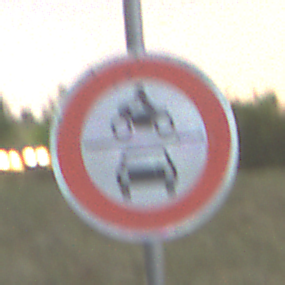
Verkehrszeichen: VerbotKraftfahrzeuge
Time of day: Night
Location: Outdoor (Nature)
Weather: Overcast
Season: NotSpecified
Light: Artificial